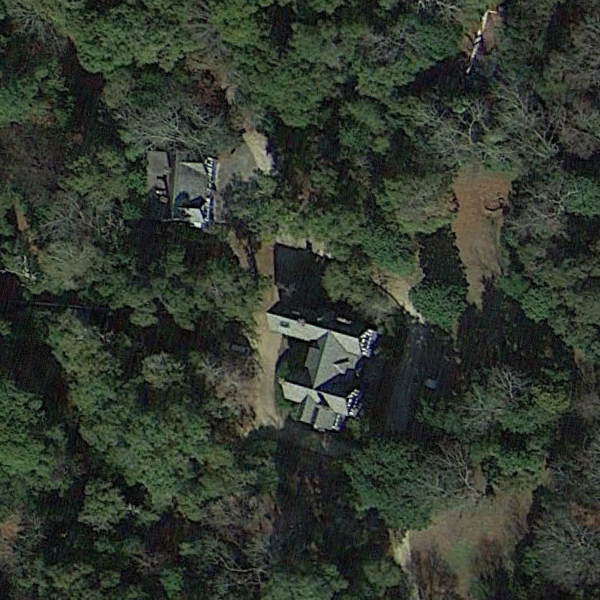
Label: SparseResidential